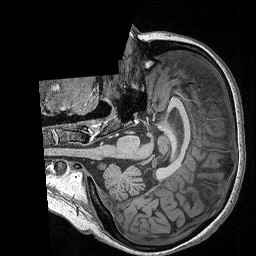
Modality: T1w
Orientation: axial
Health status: ill
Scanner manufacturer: siemens
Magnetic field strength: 3 T
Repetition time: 2.3 s
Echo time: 0.00298 s